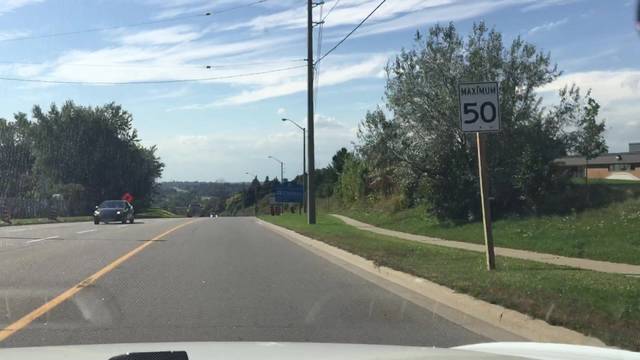
Region: Canada
Coordinates: 43.891, -78.807